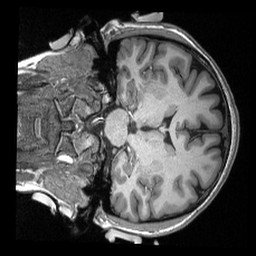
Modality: T1w
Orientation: coronal
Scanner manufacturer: siemens
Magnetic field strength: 3 T
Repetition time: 2.3 s
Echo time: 0.00308 s